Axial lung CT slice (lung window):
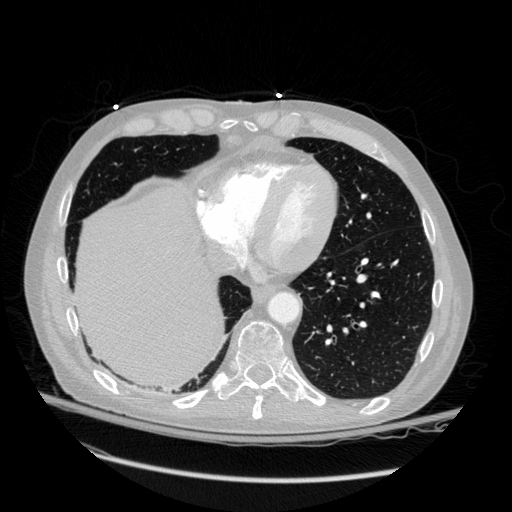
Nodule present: no